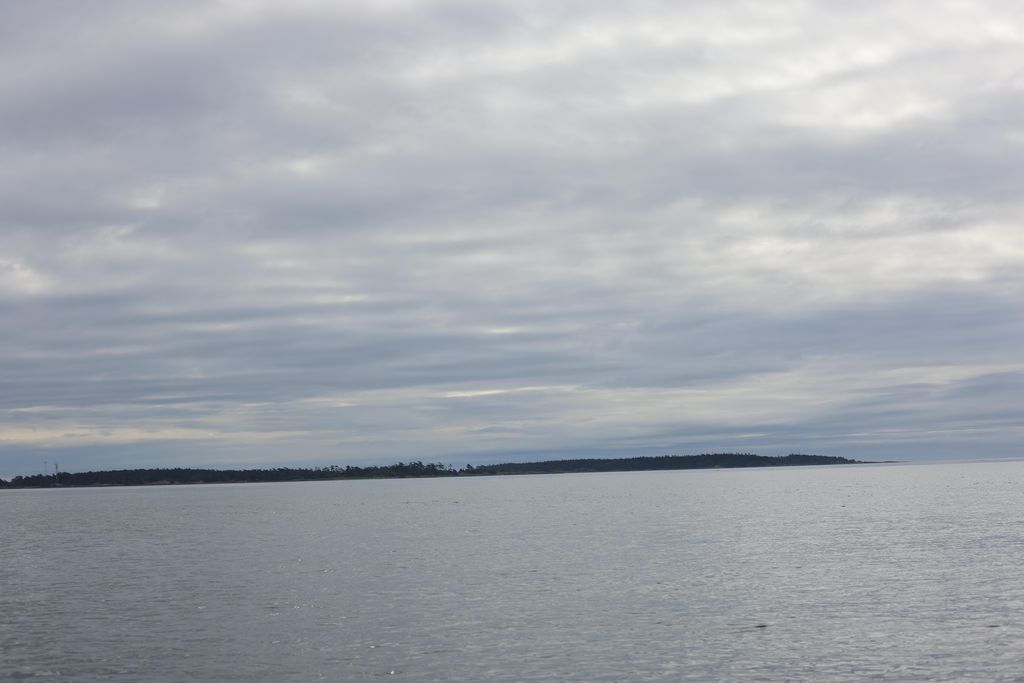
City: victoria